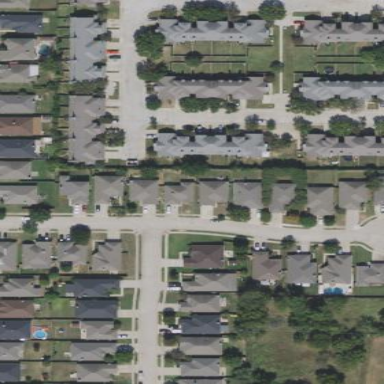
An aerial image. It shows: Residential area consisting of single-family homes.